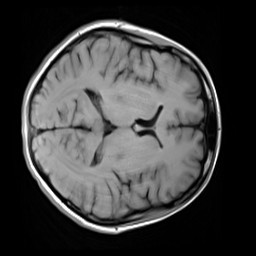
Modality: T1w
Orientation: axial
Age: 36
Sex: female
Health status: healthy
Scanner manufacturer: siemens
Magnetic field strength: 3 T
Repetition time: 4.1 s
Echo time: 0.0085 s